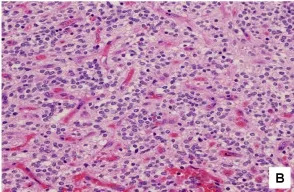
Histopathological features of the pediatric glioma reported. (B) A prominent micro-vascular stroma presenting branching capillaries with endothelial tumefaction can be observed.
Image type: pathology (h&e)